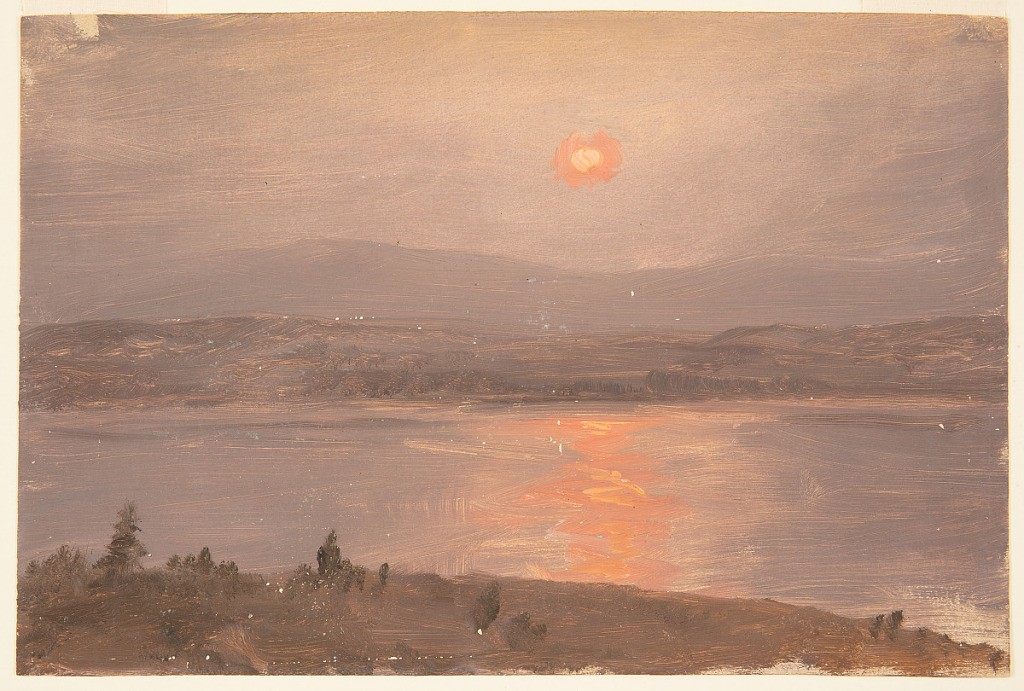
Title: View Across the Hudson River at Sunset, Hudson, New York
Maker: Frederic Edwin Church, American, 1826–1900
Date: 1885–90
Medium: Brush and oil, graphite on paperboard
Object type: Drawing
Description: Landscape sketch showing view of a red, hazy sunset over the Hudson River from a point near the artist's estate in Hudson, New York. In the foreground, the river bank descends gently from left to right and hosts several trees. In middle distance, river reflects the warm light of the sun. Beyond, the opposite shore and the Catskill Escarpment are visible. Above, the sky is rendered in purple-gray and the red light of the sun struggles to pierce this hazy veil, possibly caused by a wildfire or low lying clouds.